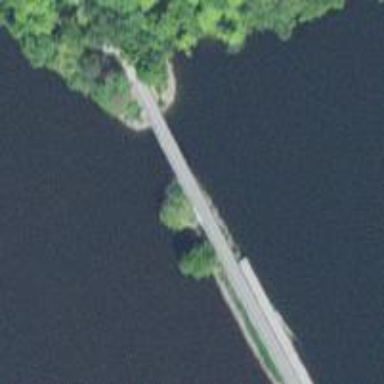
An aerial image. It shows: Abandoned railway crossing over cycleway bridge.